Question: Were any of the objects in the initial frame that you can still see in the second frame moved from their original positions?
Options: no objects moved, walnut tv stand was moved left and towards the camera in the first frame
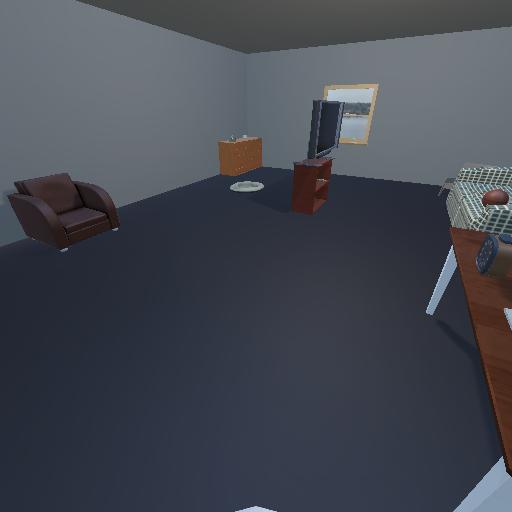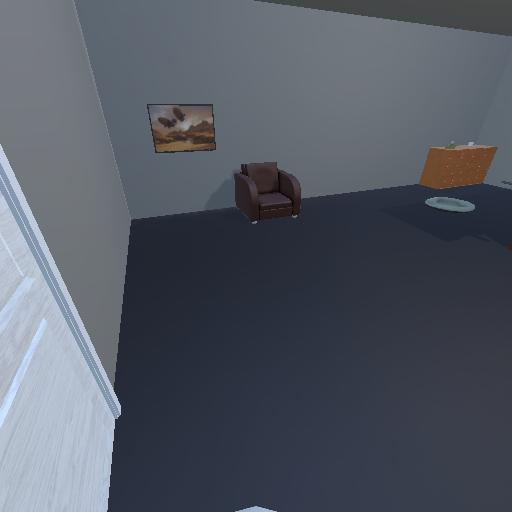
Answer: no objects moved